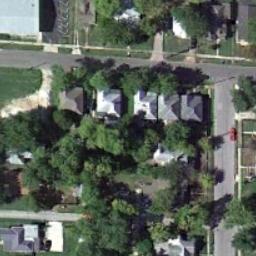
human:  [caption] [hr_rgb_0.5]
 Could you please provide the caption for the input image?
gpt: The medium residential is on the grass next to some trees and road .

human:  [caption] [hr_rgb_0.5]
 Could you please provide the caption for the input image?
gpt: There is a road between the medium-sized residential areas .

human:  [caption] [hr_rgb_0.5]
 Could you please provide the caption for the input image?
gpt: The medium residential area is well green and has some neatly arranged houses .

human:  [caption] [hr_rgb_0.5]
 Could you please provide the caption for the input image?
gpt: A lot of trees are in medium residential area .

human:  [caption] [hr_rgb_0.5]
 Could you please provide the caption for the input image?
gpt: There are many green trees and some buildings on the medium residential area .